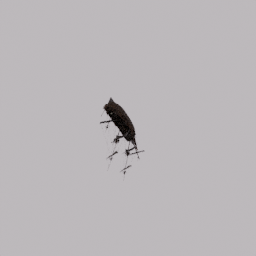
Label: mechanical